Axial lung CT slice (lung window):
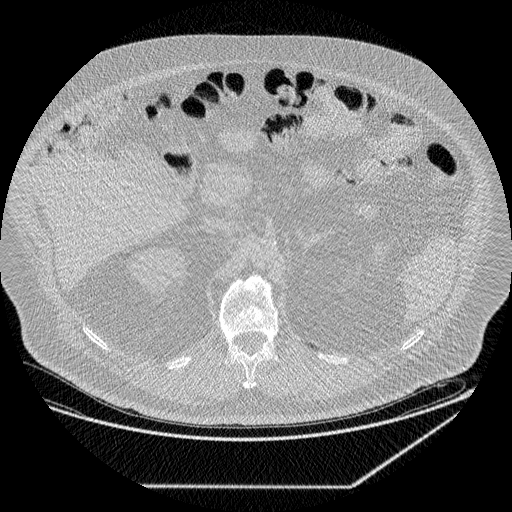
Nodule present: no